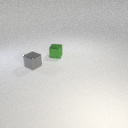
small gray metal cube in front of small green metal cube